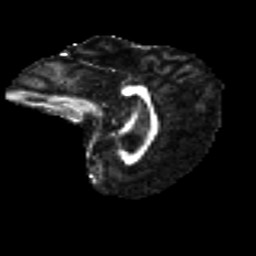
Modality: FA
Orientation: sagittal
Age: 59
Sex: female
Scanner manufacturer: ge
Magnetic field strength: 3 T
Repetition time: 7.8 s
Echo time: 0.0606 s